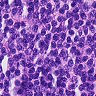
Metastatic tissue present: no